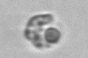
Label: Amoeba